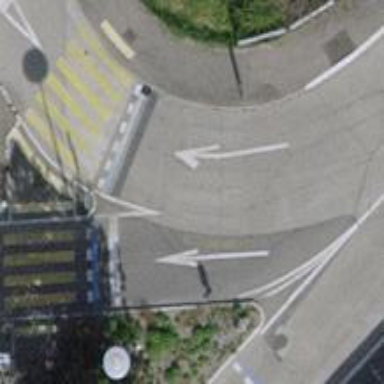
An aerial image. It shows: Road with traffic signals.